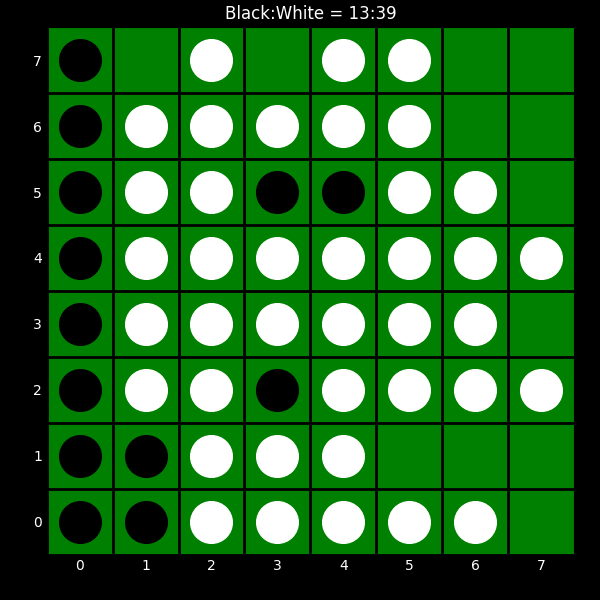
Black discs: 13
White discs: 39